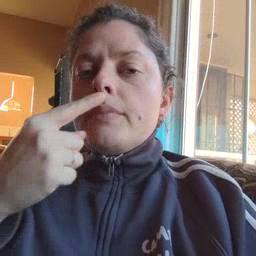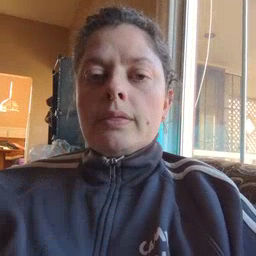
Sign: mouth